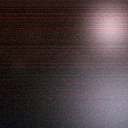
Screen state: off